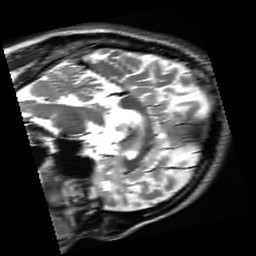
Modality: inplaneT2
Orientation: sagittal
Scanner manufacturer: siemens
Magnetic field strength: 3 T
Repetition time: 7.02 s
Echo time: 0.069 s